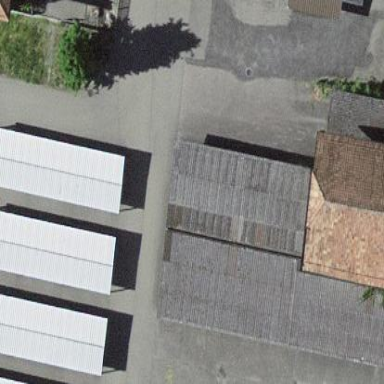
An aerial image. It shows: Garage building.